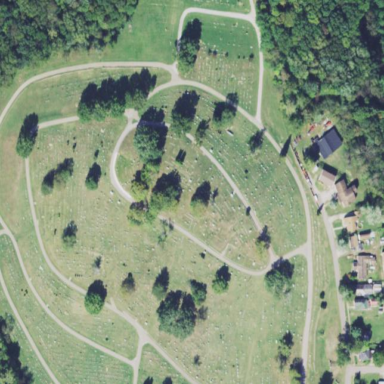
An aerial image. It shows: Graveyard used as cemetery.